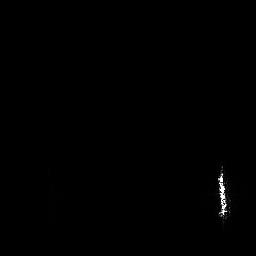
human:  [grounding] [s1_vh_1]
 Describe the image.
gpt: In the satellite image, there is  <ref>1 medium ship </ref> <box>[[83, 63, 88, 84, 0]]</box> located at bottom right.